Interaction volume radius: 10 \u00c5
Interaction volume height: 30 \u00c5
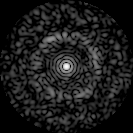
Disorder parameter: 0.8394